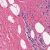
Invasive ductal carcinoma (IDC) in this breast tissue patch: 1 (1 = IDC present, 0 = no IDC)